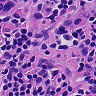
Metastatic tissue present: yes